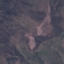
Land use / land cover: HerbaceousVegetation